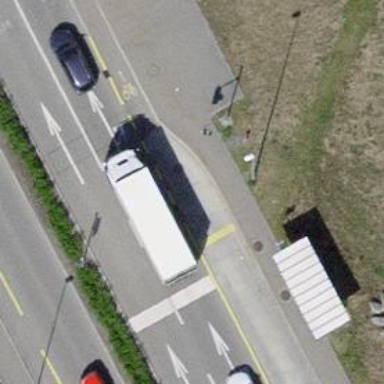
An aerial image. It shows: Platform with shelter for public transport.